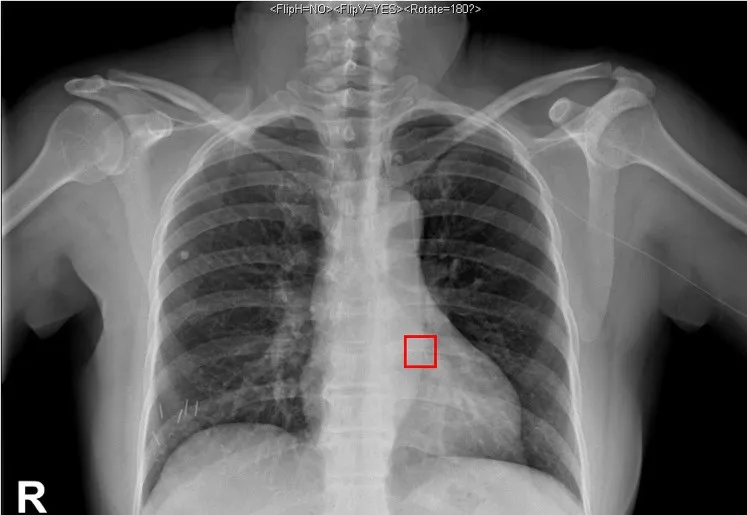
Chest x-ray findings. A chest x-ray was taken to confirm the tip location and showed that the catheter was positioned at the left paramediastinal border near the T8 vertebrae.
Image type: radiology (x_ray)